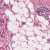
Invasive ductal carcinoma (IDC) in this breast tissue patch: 1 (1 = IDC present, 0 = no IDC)